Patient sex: F
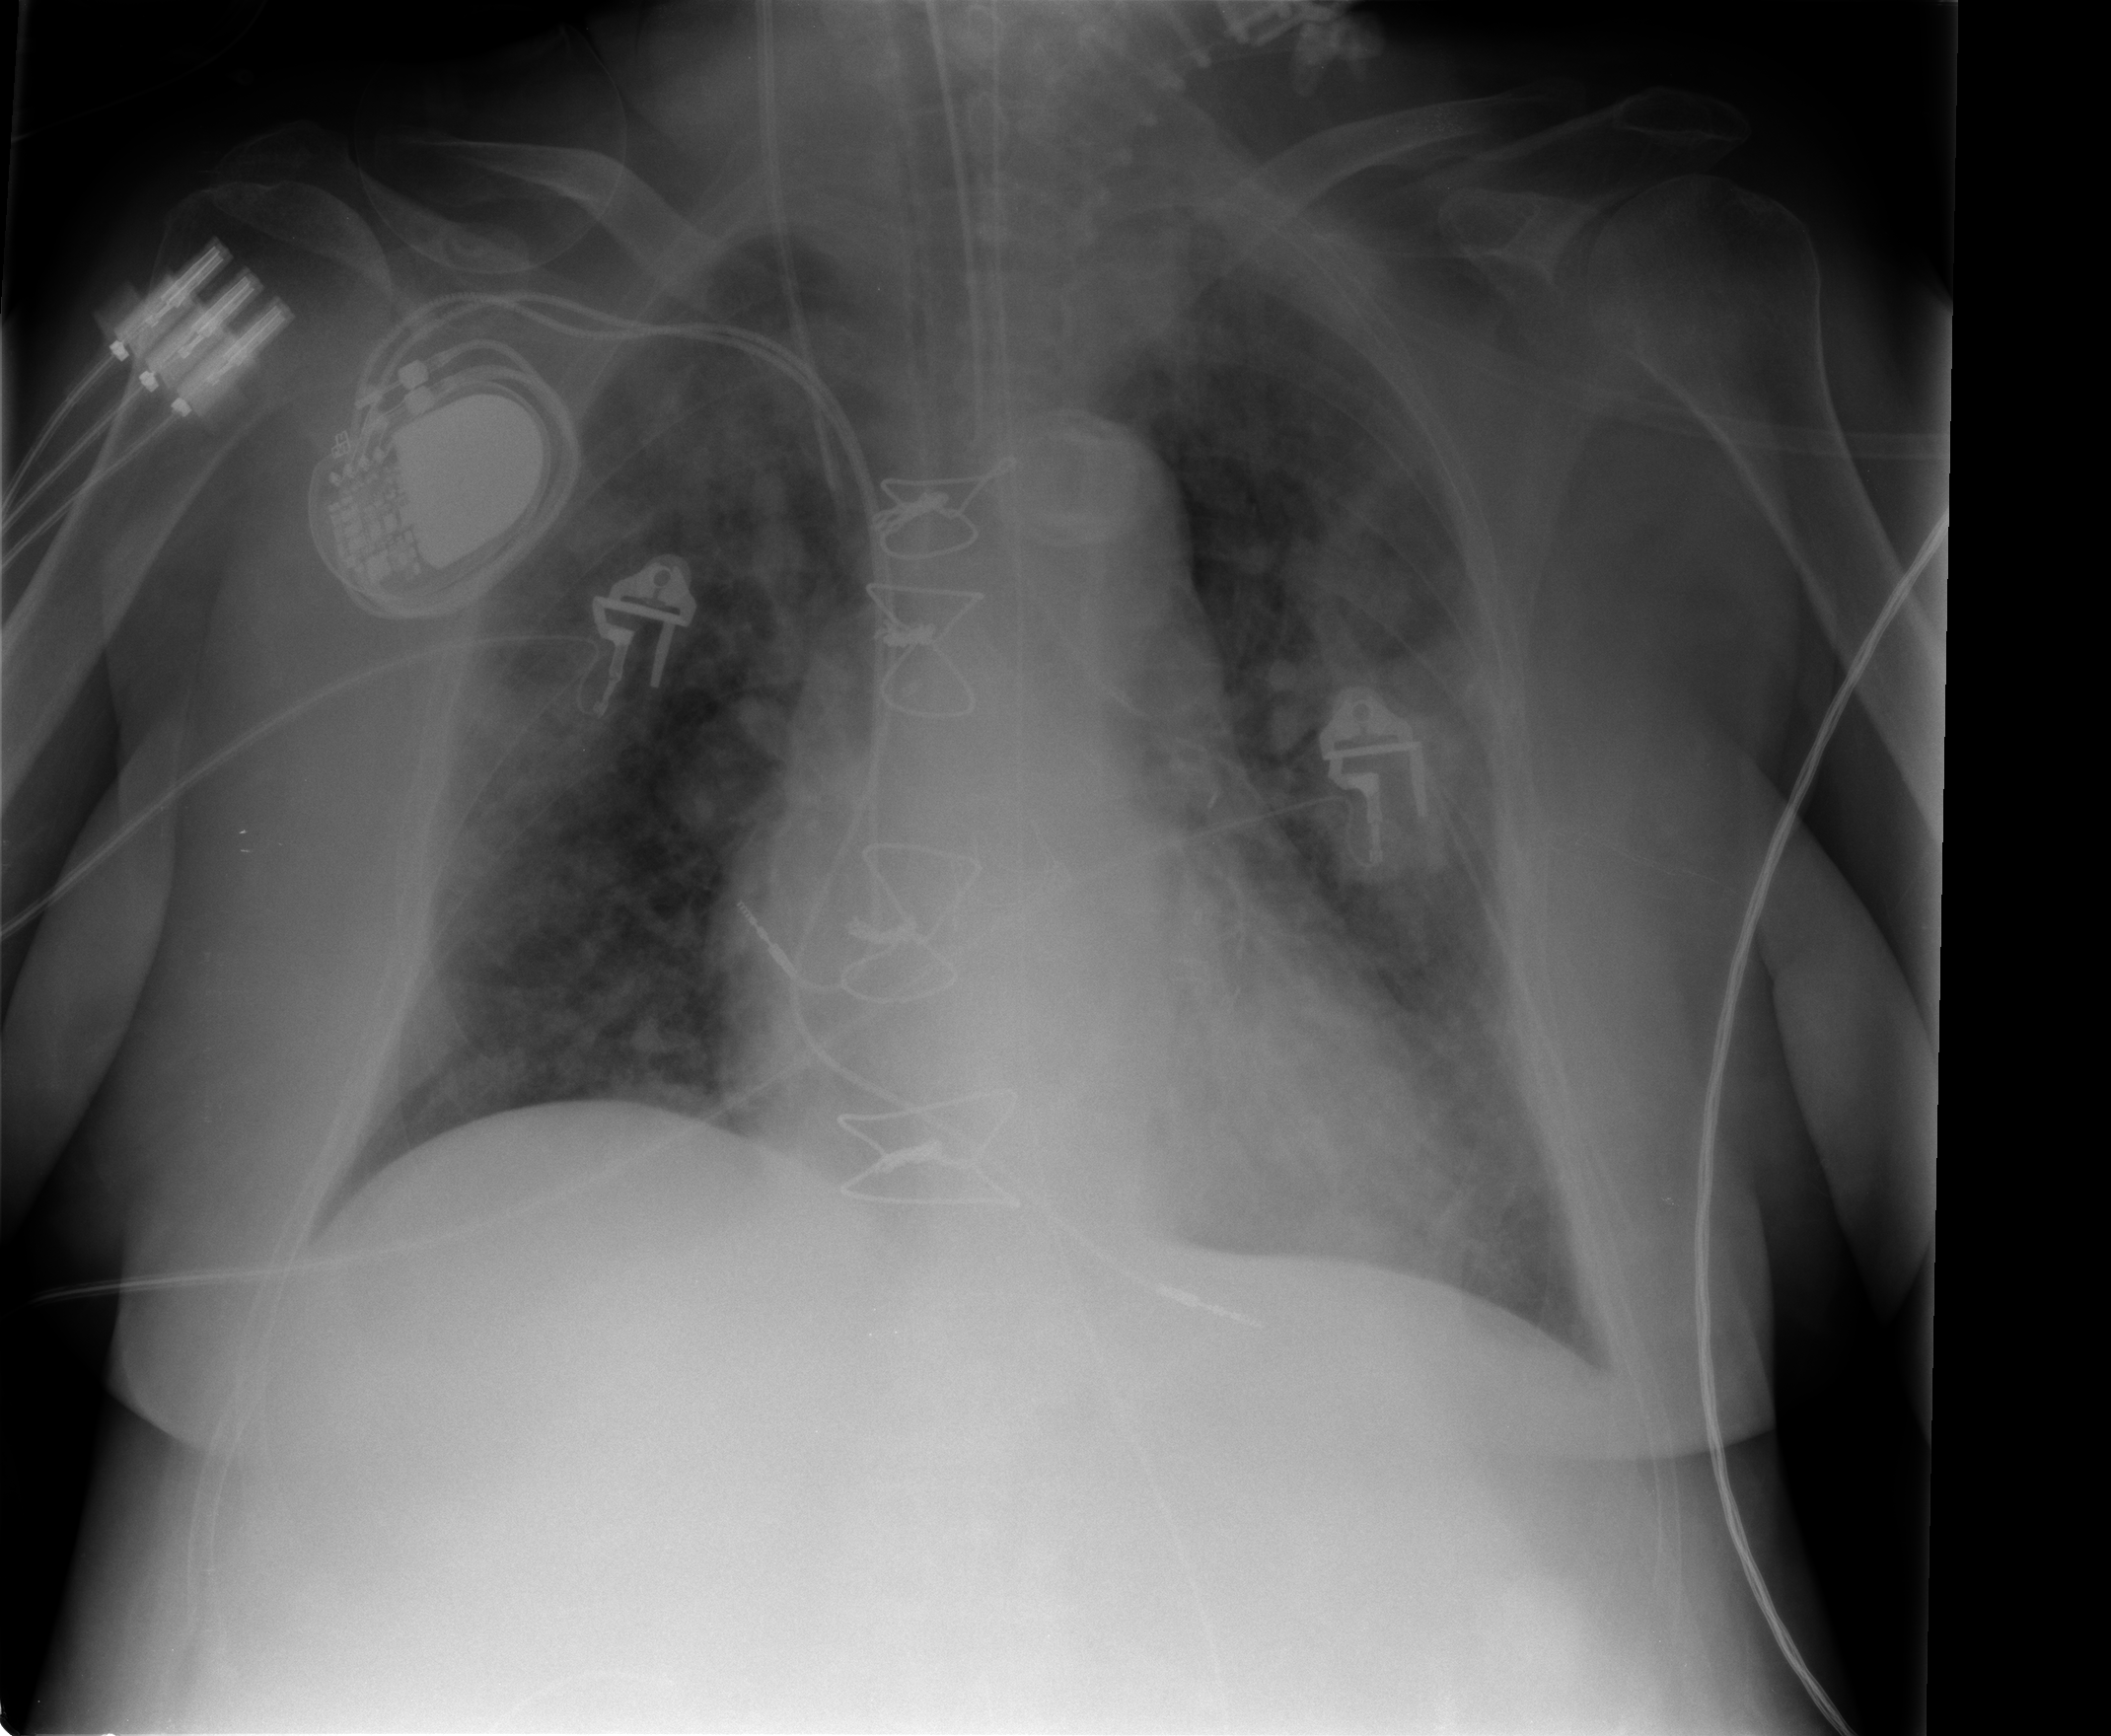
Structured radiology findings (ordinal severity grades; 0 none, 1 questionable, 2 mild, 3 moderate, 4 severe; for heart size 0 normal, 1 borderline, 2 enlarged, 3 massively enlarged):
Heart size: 1
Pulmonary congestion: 1
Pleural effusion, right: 0
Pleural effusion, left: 0
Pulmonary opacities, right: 2
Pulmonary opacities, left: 2
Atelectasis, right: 2
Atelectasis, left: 2